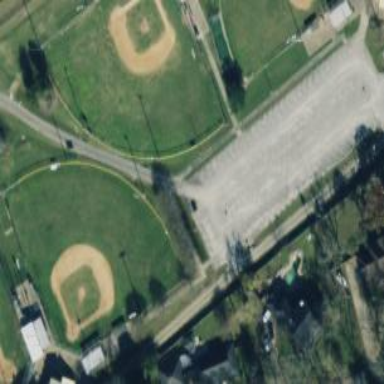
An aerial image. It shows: Baseball pitch for leisure and sports activities.